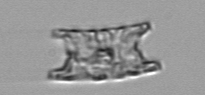
Label: Eucampia